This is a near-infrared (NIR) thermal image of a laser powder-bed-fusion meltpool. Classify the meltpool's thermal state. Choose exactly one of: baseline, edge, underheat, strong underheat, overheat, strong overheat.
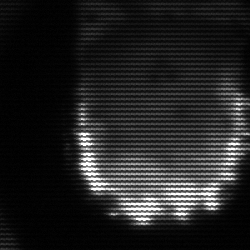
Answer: baseline